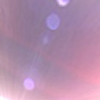
Label: sunburn